【题型】填空题　【知识点】平面几何　【难度】easy
如图，在$\triangle ABC$中，$\angle B = 90^\circ$，点$D$在$BC$边上，将$\triangle ABD$沿直线$AD$翻折后，点$B$落在点$E$处，如果四边形$AECD$是平行四边形，那么$\angle BAD = \underline{\quad\quad\quad\quad}$。

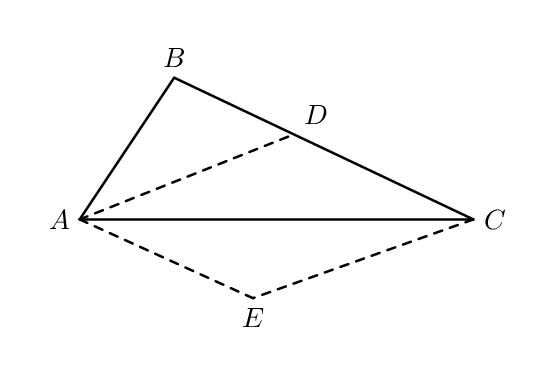
【解答】
\pagestyle{empty}
【答案】$45^\circ$
【详解】解：$\because$ 将$\triangle ABD$沿直线$AD$翻折后，点$B$落在点$E$处，
$\therefore \angle BAD = \angle EAD$，
$\because$ 四边形$AECD$是平行四边形，
$\therefore AE // CD$，
$\therefore \angle DAE = \angle ADB$，
$\therefore \angle BAD = \angle ADB$，
又$\angle B = 90^\circ$，
$\therefore \angle BAD = \angle ADB = \frac{180^\circ - \angle B}{2} = 45^\circ$，
故答案为：$45^\circ$。